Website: macys
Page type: payment
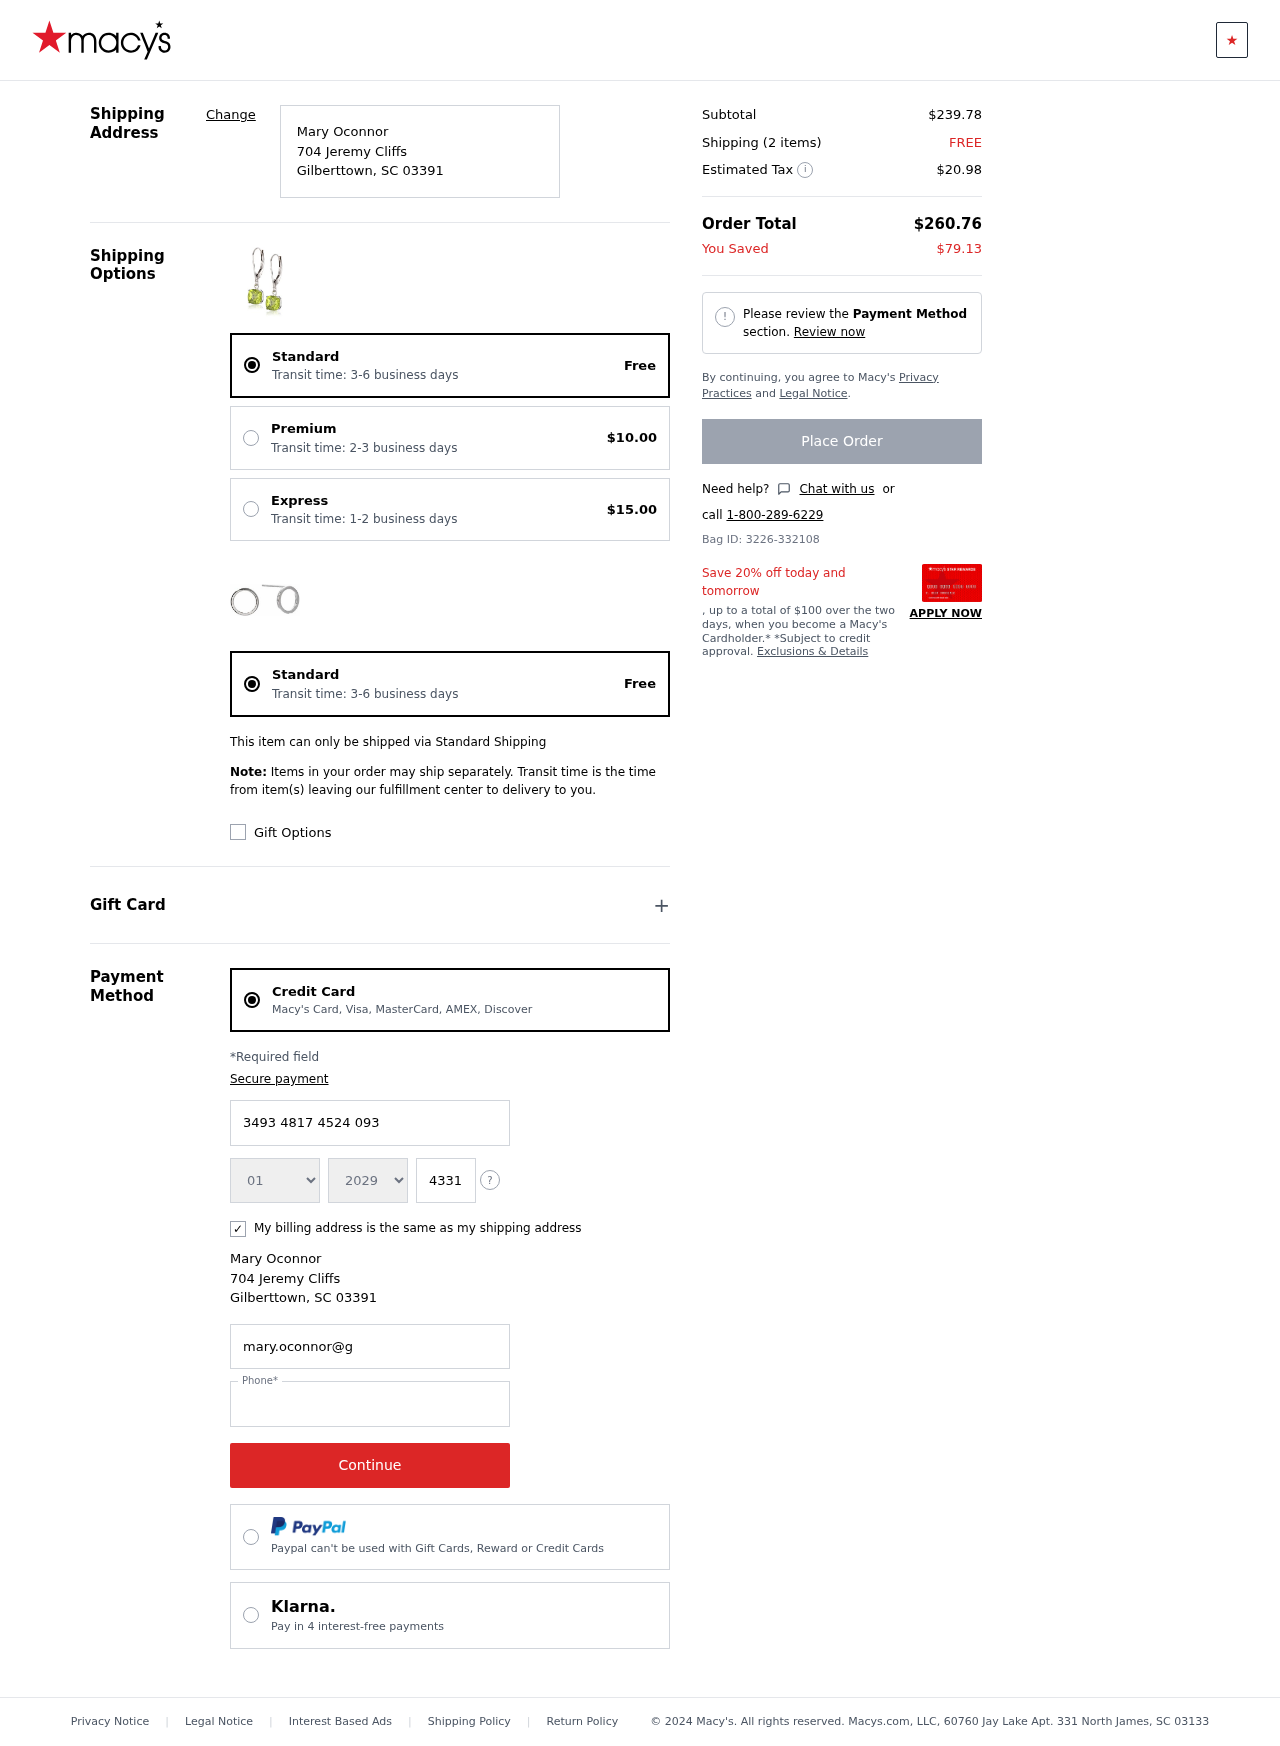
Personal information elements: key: PII_CARD_CVV
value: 4331
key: PII_CARD_EXPIRY_MONTH
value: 01
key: PII_CARD_EXPIRY_YEAR
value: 29
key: PII_CARD_NUMBER
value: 3493 4817 4524 093
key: PII_CITY
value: Gilberttown
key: PII_EMAIL
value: mary.oconnor@gmail.com
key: PII_FULLNAME
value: Mary Oconnor
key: PII_PHONE
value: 2722141813
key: PII_POSTCODE
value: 03391
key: PII_STATE_ABBR
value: SC
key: PII_STREET
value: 704 Jeremy Cliffs
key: PII_FULLNAME2
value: Mary Oconnor
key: PII_CITY2
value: Gilberttown
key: PII_STATE_ABBR2
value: SC
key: PII_POSTCODE_FULL
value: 03391
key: PII_POSTCODE_NUMERIC
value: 3391
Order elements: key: ORDER_DELIVERY_DATE
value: Transit time: 3-6 business days
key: ORDER_SHIPPING_STANDARD
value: Free
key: ORDER_SHIPPING_PREMIUM
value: $10.00
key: ORDER_SHIPPING_EXPRESS
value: $15.00
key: ORDER_DELIVERY_DATE2
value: Transit time: 3-6 business days
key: ORDER_SHIPPING_STANDARD2
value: Free
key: ORDER_SUBTOTAL
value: $239.78
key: ORDER_NUM_ITEMS
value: Shipping (2 items)
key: ORDER_SHIPPING_COST
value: FREE
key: ORDER_TAX
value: $20.98
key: ORDER_TOTAL
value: $260.76
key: ORDER_SAVINGS
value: $79.13
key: ORDER_ID
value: Bag ID: 3226-332108